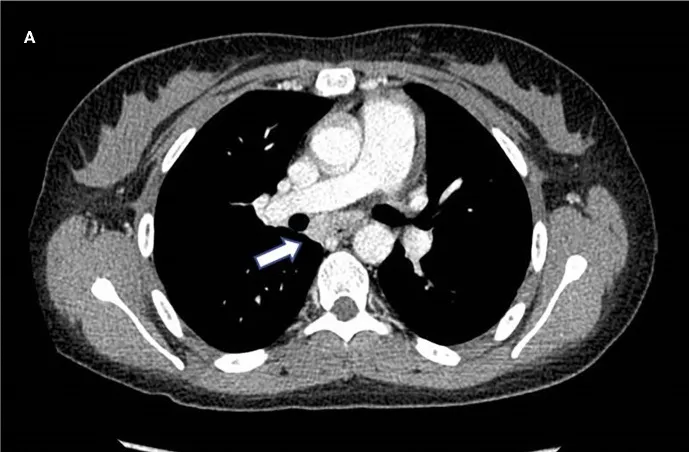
Mediastinal involvement. (A) Contrast enhancing subcarinal lymphadenopathy detected with CT scan performed in 2019 (white arrow).
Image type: radiology (ct)